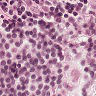
Metastatic tissue present: no